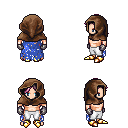
a pixel art fantasy rpg character, male body template, human, light skin, blue tattered cape, white pants, pink loose hair, cloth hood, metal gloves, gold boots, four views (front, back, left, right), 2x2 character sprite sheet, small pixel art, hard edges, no anti-aliasing